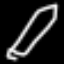
Label: pencil